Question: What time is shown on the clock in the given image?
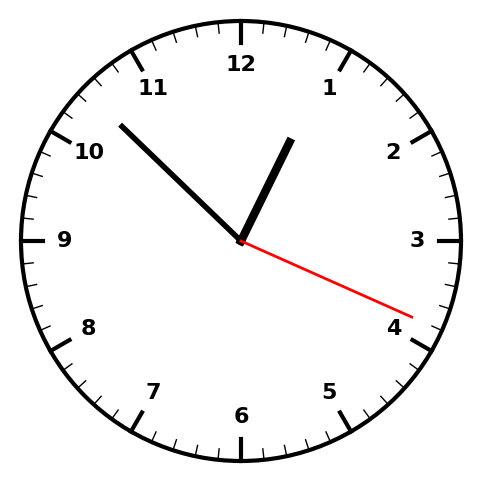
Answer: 12:52:19